Question: I have a dynamic window with labels on it. The window is a HUD and changes size depending on its parent window. However, one of the labels becomes distorted when resized.

The font of the labels are resized according to the screen size like so:
'''
float fontSize = this.Width / 128 /getScalingFactor();
'''
and the scaling factor is calculated as follows:
'''
//Gets the scaling factor of the current dpi settings
protected float getScalingFactor()
{
Graphics g = Graphics.FromHwnd(IntPtr.Zero);
IntPtr desktop = g.GetHdc();
int LogicalScreenHeight = GetDeviceCaps(desktop, (int)DeviceCap.VERTRES);
int PhysicalScreenHeight = GetDeviceCaps(desktop, (int)DeviceCap.DESKTOPVERTRES);
int logpixelsy = GetDeviceCaps(desktop, (int)DeviceCap.LOGPIXELSY);
float screenScalingFactor = (float)PhysicalScreenHeight / (float)LogicalScreenHeight;
float dpiScalingFactor = (float)logpixelsy / (float)96;
return dpiScalingFactor; // 1.25 = 125%
//return screenScalingFactor;
}
'''
And the designer code for the labels. There are labels that holds numbers as well and they are using identical settings. However, they don't get distorted but the username label does.
'''
this.labelUsername.AutoSize = true;
this.tableLayoutPanel1.SetColumnSpan(this.labelUsername, 2);
this.labelUsername.Font = new System.Drawing.Font("Arial", 8.25F, System.Drawing.FontStyle.Regular, System.Drawing.GraphicsUnit.Point, ((byte)(0)));
this.labelUsername.ForeColor = System.Drawing.Color.White;
this.labelUsername.Location = new System.Drawing.Point(3, 0);
this.labelUsername.Name = "labelUsername";
this.labelUsername.Size = new System.Drawing.Size(56, 14);
this.labelUsername.TabIndex = 3;
this.labelUsername.Text = "Username";
this.labelUsername.TextAlign = System.Drawing.ContentAlignment.MiddleLeft;
'''
I've tried changing some numbers of the font size and scaling factor. I've tried changing some of the settings in the designer code as well. Unfortunately no success so far.
Maybe someone recognize the issue and can point me to what causes this. I'm assuming there is some mis-match with the label and window DPI perhaps. But that doesn't explain why the numbers doesn't get the same problem.
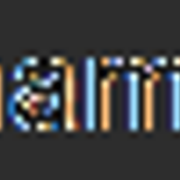
Answer: First a clarification. I'm building on a open source project which I'm not 100% familiar with.
So after poking around some more I realized that there is another function which also controls the HUD colors. Unless I added a forecolor to my label there as well, I got that distorted looking text.
I'm assuming that this method is called everytime the window is resizing and when my label wasn't updated with a color there, it got a transparent color. However, because the forecolor had been set at startup it showed as a border around the transparent text because it wasn't resized.